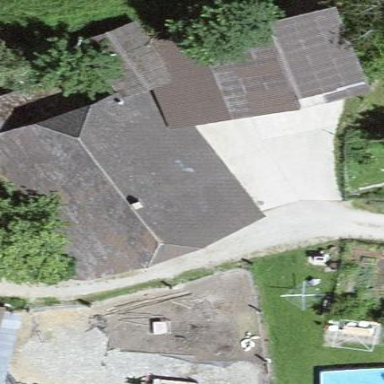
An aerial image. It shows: Farm building.